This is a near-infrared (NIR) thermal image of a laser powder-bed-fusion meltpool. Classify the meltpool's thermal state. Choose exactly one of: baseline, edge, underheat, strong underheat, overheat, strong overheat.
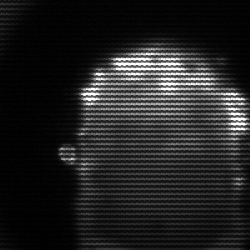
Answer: baseline